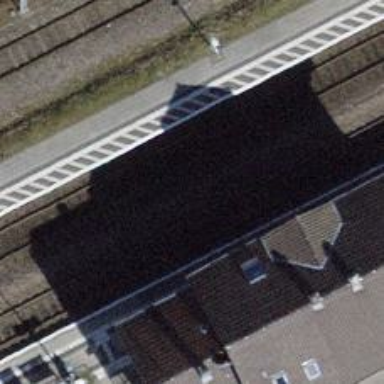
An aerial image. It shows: Stop position for public transport on the railway.